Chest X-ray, PA view. Patient: 45 years old, sex F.
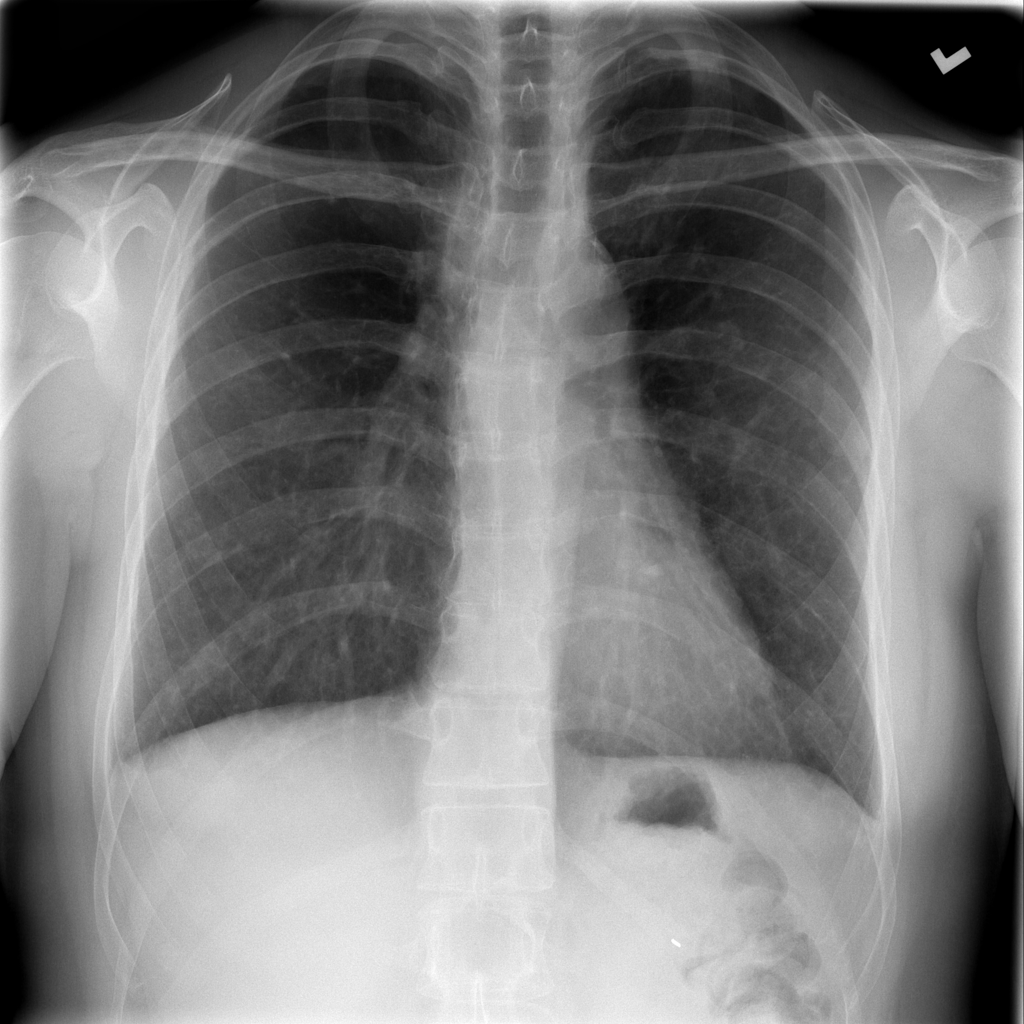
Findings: No Finding